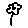
Label: flower